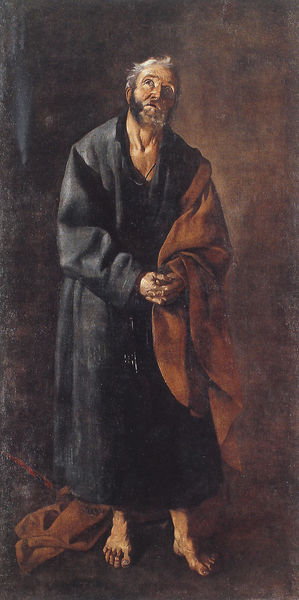
Titel: Der hl. Petrus
Künstler: Francisco de Zurbarán
Institution: Lissabon, Museu Nacional de Arte Antiga
Schlagwörter: gemälde, kopf, mann, umhang, ocker, braun, grau, gürtel, tuch, alt, bart, arm, hals, hände, haare, kutte, mantel, alter mann, kette, gefaltet, barfuss, beten, mönch, heiliger, betend, fromm, schmucklos, apostel, hände gefaltet, bittend, aufschauend, #blau, nackter hals, glänzender gürtel